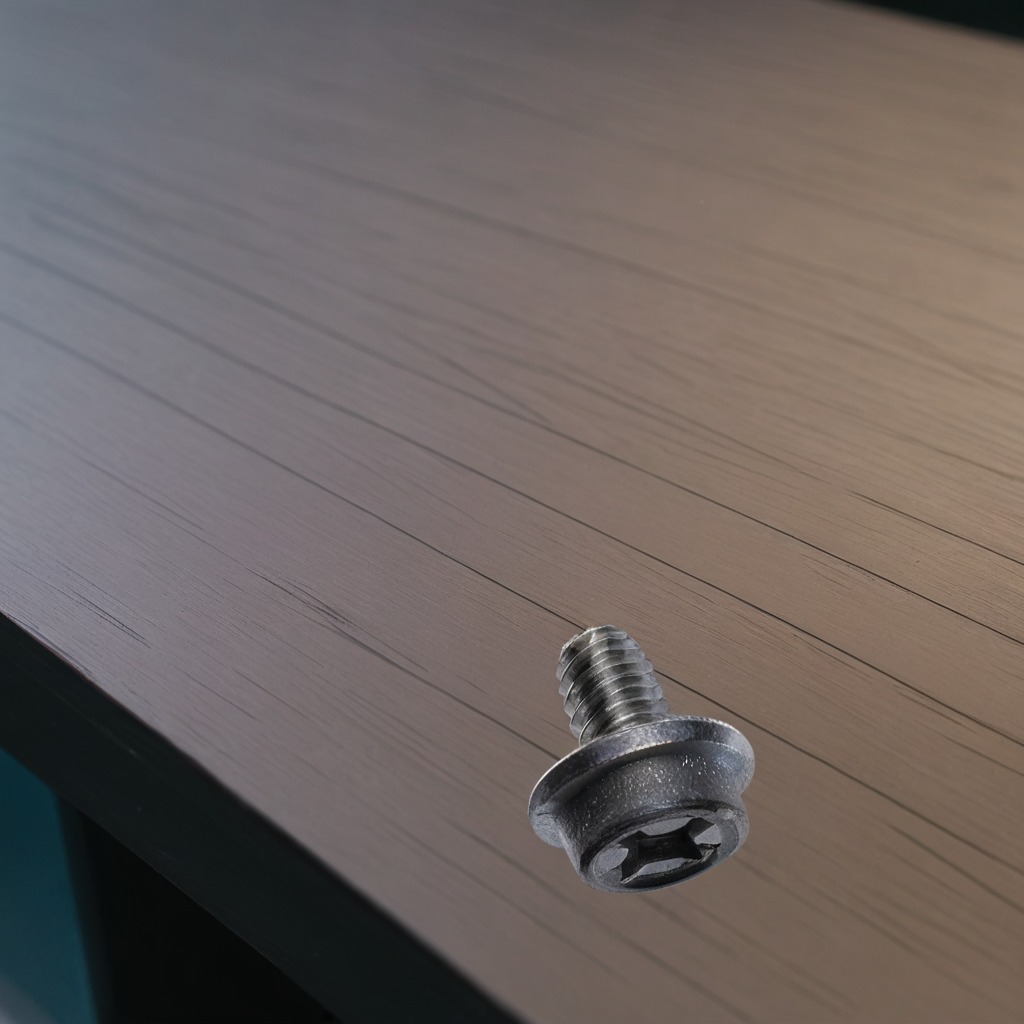
A metal screw is lying on the old table.